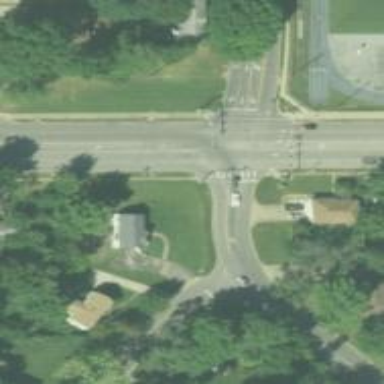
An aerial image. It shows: Marked road crossing.